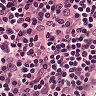
Metastatic tissue present: no